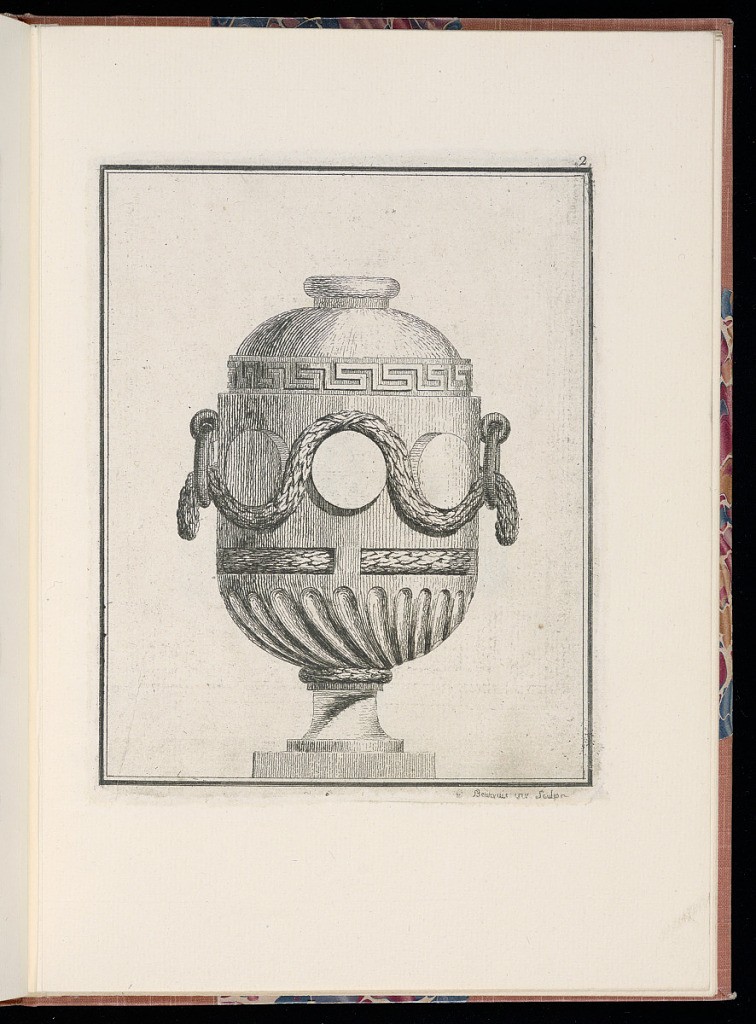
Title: Ornamental Vase Design
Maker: Jacques-Philippe de Beauvais, French, 1739 – 1781
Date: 1760-1764
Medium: Etching on laid paper
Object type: Print
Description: Oval vase with a narrow mouth. The vase is decorated with meanders and fluting. Around the belly of the vase are raised, circular, empty medallions, around which is weaved a garland. The vase is elevated on a low, simple plinth. The plate is signed and numbered.